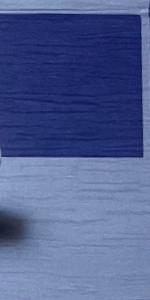
Label: Empty